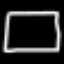
Label: square